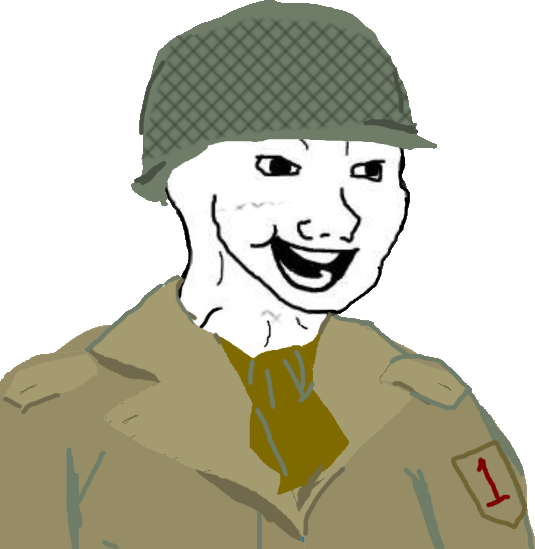
Label: 5_Bloomer